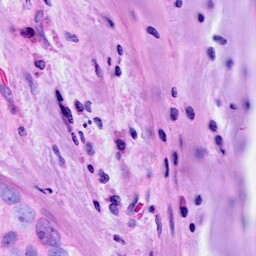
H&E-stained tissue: Breast